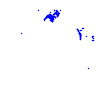
Particle: proton